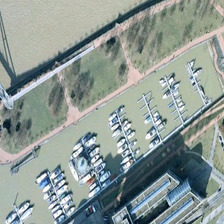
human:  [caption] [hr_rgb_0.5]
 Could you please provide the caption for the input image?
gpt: dozens of boats stop inside this port next to lawns and a building .

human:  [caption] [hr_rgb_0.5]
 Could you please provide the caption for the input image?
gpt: in the port  we can see some boats moored side by side .

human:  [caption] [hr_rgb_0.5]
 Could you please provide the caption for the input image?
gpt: in the port  we can see some boats moored side by side .

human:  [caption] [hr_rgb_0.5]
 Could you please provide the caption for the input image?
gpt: in the port  we can see some boats moored side by side .

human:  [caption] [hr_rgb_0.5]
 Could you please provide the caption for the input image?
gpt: some boats are in a port with a building and some trees .